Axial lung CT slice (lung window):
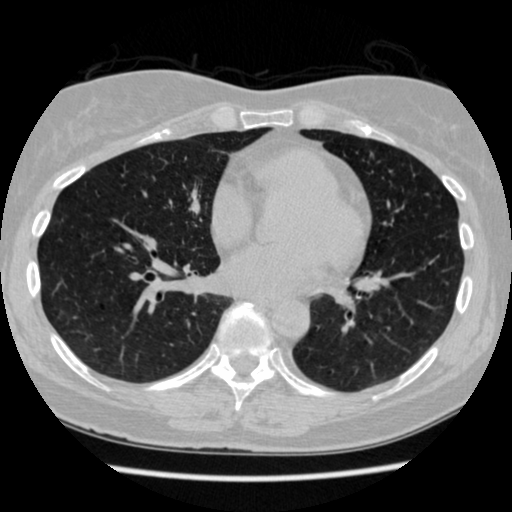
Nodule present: no